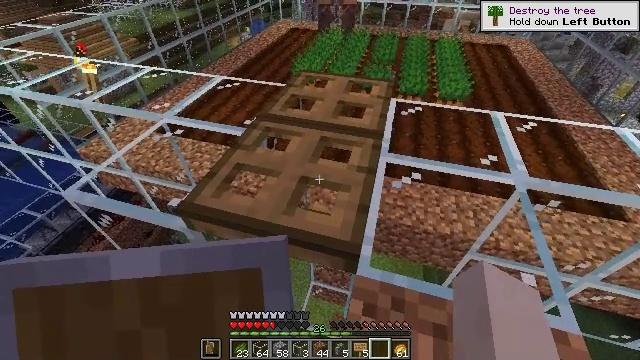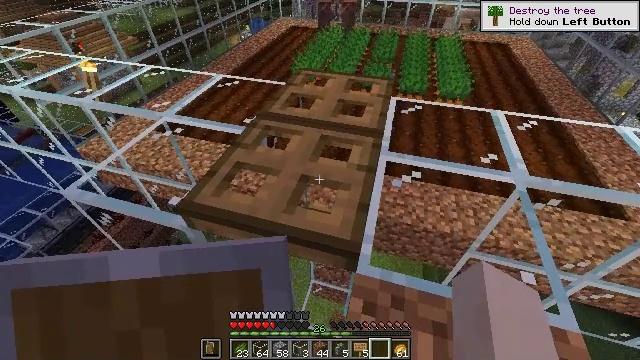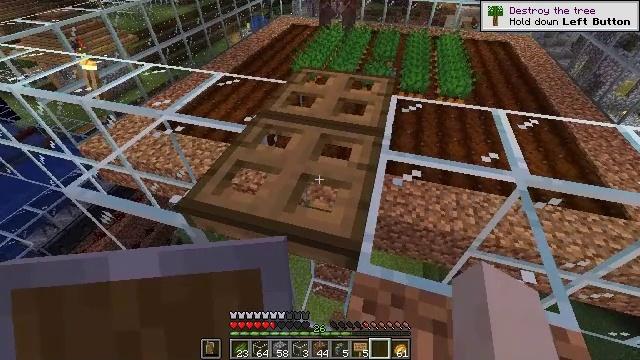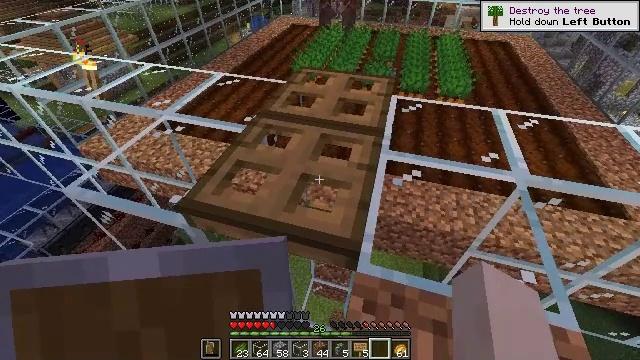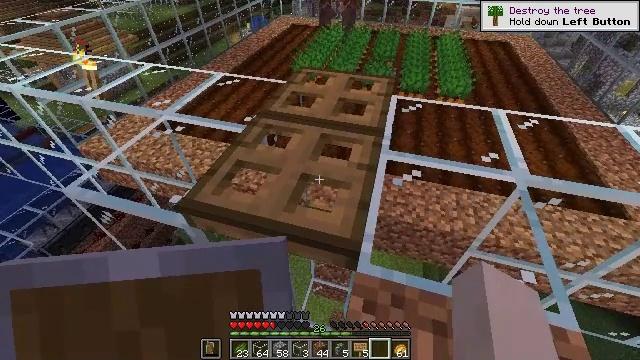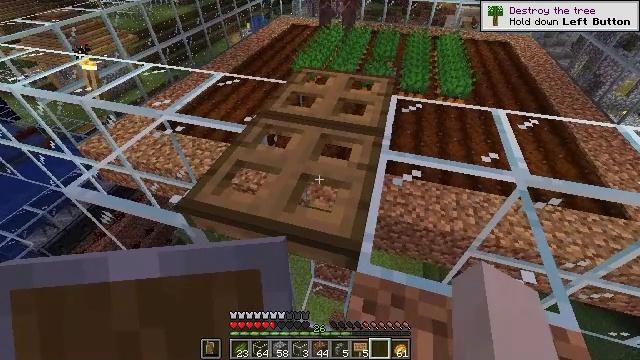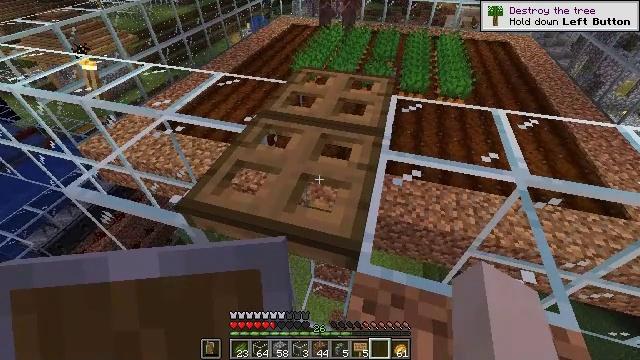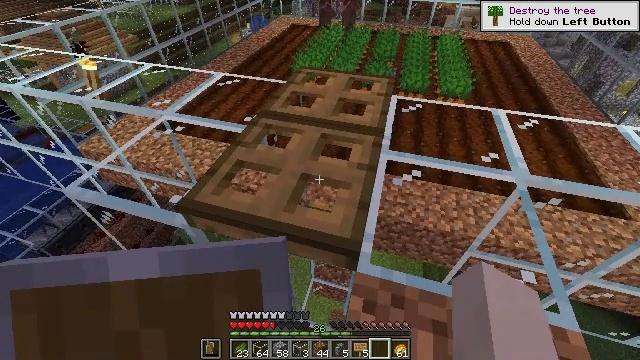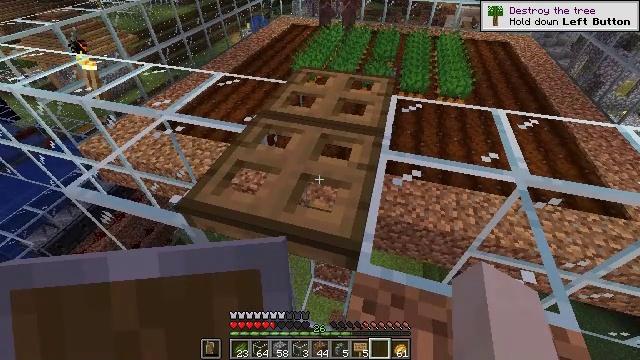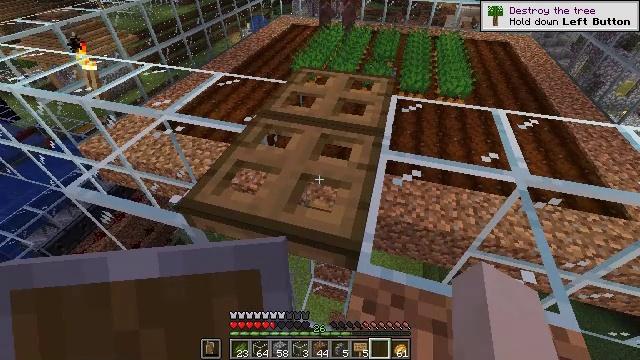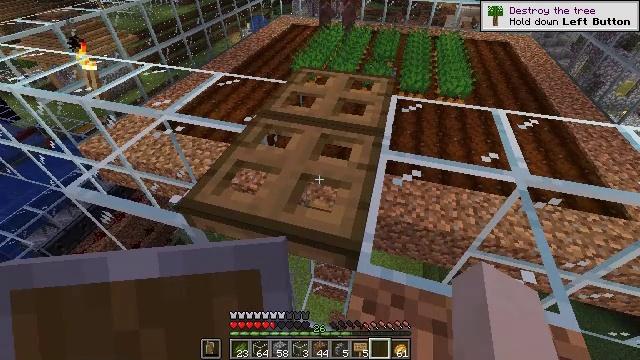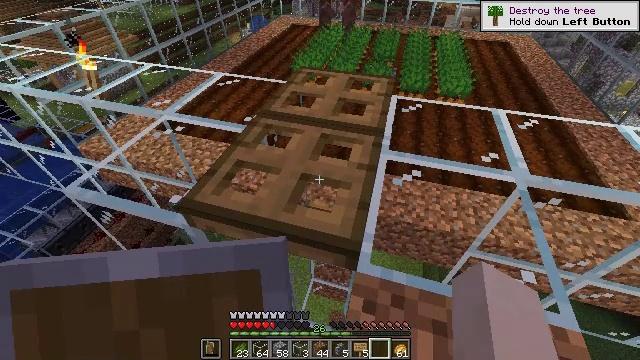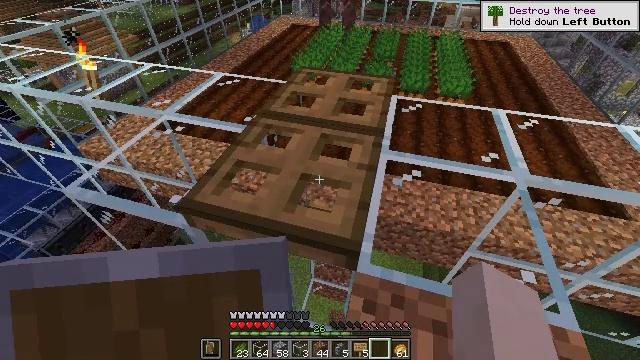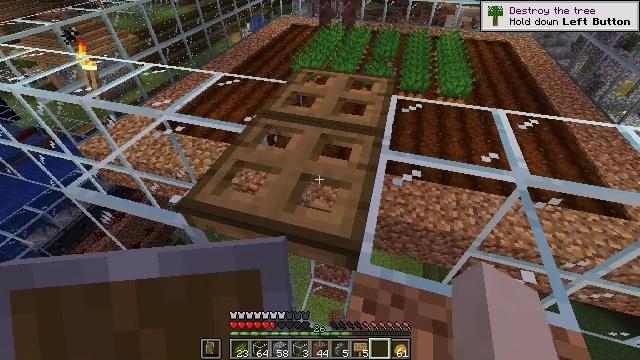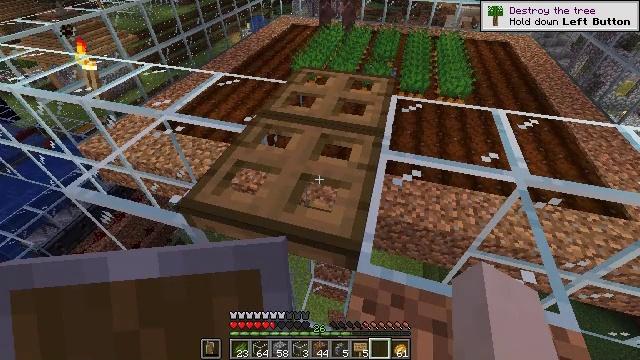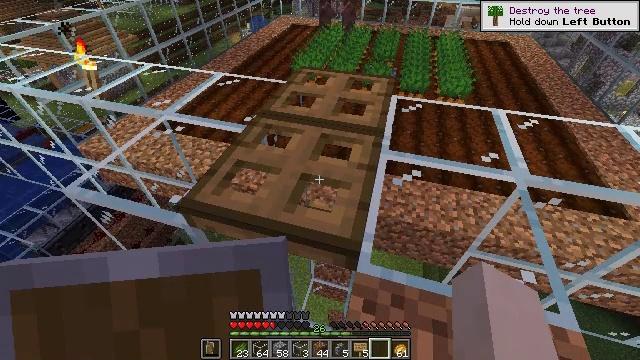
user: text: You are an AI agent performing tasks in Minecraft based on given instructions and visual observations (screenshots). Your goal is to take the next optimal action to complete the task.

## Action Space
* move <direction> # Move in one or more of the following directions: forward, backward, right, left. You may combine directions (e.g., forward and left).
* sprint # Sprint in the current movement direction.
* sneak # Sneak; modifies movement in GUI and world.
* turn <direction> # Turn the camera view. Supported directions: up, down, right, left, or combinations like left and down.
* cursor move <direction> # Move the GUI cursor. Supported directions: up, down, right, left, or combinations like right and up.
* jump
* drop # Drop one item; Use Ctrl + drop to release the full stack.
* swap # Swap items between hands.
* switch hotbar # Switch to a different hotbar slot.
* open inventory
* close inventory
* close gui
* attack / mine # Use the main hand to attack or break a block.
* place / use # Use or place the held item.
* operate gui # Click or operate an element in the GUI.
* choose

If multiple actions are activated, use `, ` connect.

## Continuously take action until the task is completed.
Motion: motion action
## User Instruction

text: Collect the oak trapdoor for re-use.
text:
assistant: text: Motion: sneak
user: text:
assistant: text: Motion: sneak
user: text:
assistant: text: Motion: sneak
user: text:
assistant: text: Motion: sneak
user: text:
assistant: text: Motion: sneak
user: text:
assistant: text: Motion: sneak
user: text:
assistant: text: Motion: sneak
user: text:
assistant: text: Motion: sneak
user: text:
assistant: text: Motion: sneak
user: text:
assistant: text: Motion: sneak
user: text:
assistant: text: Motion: sneak
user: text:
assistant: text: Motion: sneak
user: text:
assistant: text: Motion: sneak
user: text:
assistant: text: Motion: sneak
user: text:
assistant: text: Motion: sneak
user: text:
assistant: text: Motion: sneak
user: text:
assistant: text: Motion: sneak
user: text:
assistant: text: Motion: sneak
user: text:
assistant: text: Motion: sneak
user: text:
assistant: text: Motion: sneak
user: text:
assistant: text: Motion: sneak
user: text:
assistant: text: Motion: sneak
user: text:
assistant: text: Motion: sneak
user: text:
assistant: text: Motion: sneak
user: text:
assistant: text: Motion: sneak
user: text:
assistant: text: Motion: sneak
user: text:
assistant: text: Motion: sneak
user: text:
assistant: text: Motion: sneak
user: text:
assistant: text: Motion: sneak
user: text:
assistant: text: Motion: sneak